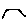
Label: hexagon